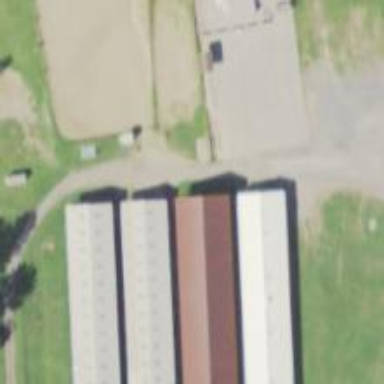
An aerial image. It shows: Farmyard area.